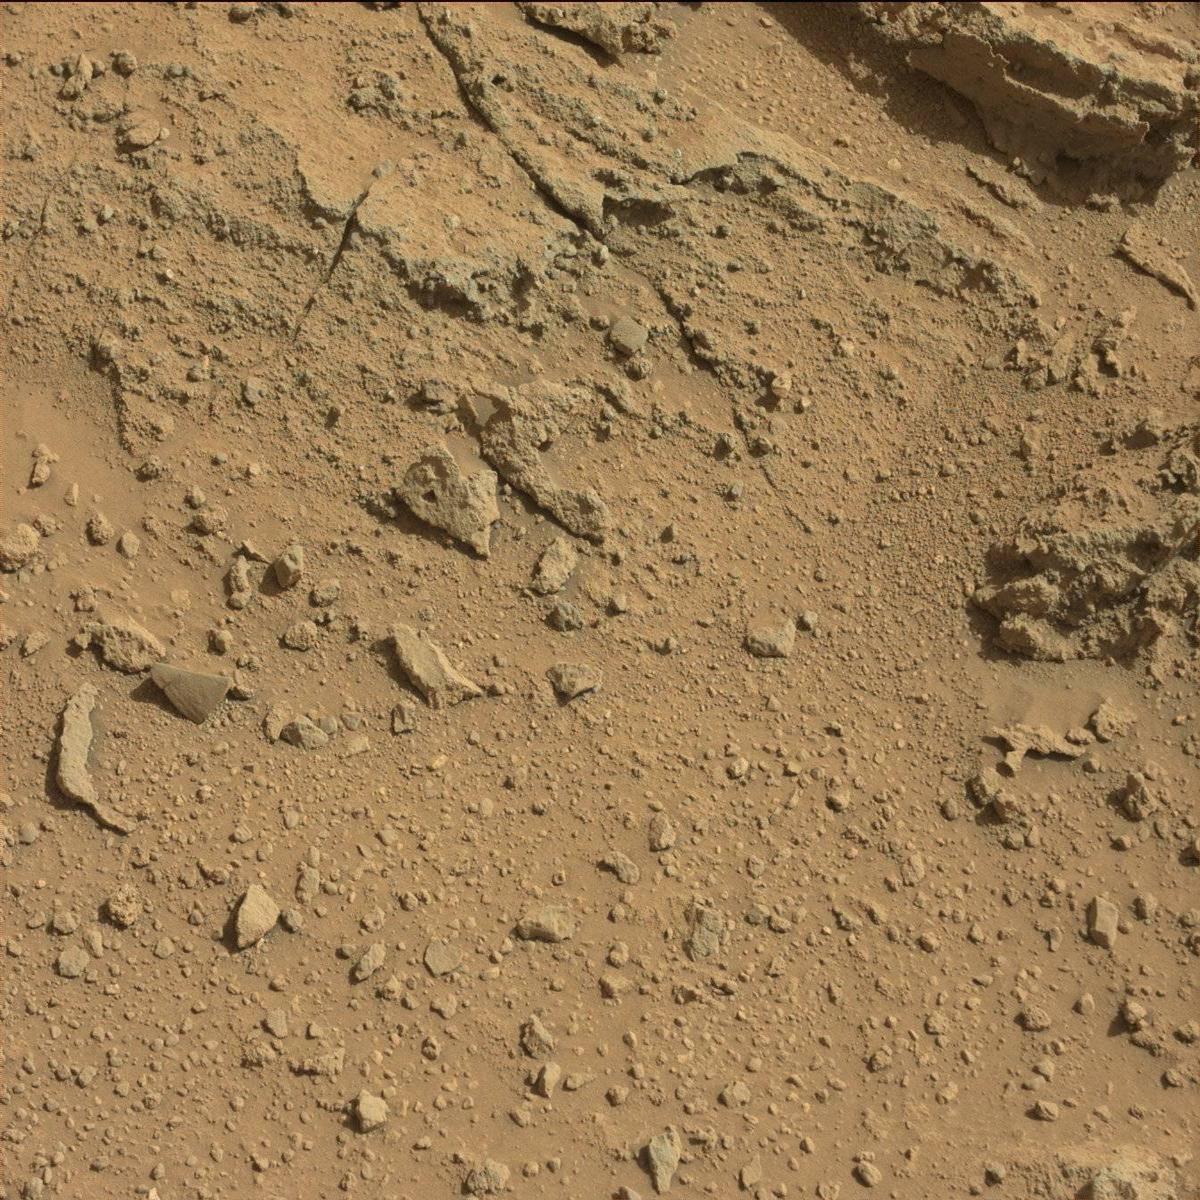
Terrain classes present: Bedrock, Sand / Soil